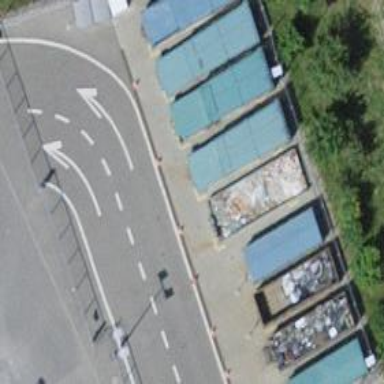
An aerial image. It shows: Recycling container at amenity designated for recycling.